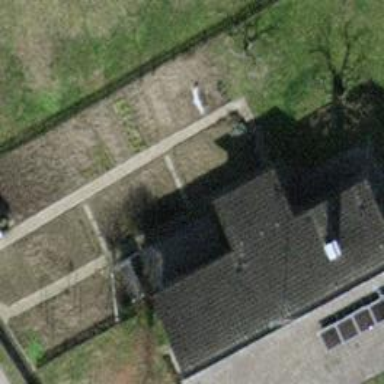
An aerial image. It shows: Detached building.